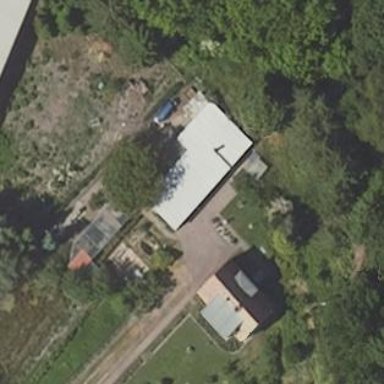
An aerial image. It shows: Shed building.